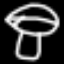
Label: mushroom